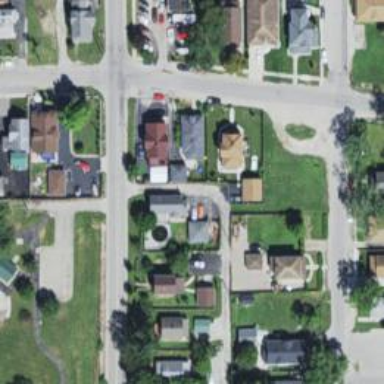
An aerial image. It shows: Alley classified as service road.